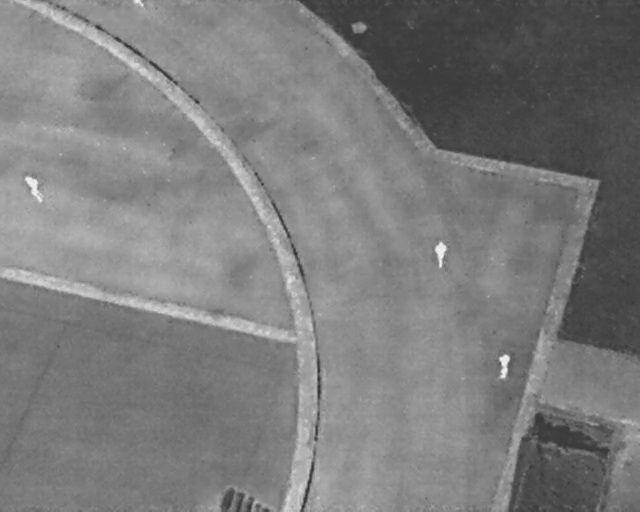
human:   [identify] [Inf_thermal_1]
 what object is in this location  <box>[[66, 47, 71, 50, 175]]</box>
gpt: <ref>1 large person at the center</ref>

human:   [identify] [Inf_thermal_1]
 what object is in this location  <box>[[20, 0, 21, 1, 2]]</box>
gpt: <ref>1 small person at the top left</ref>

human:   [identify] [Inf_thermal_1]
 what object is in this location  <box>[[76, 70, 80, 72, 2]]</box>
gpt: <ref>1 medium person at the bottom right</ref>